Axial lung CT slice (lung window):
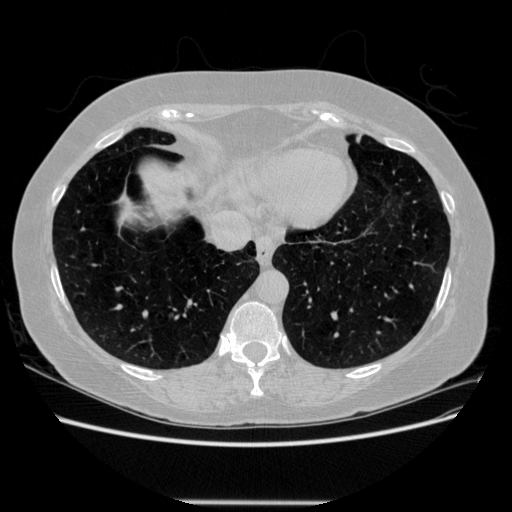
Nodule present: no